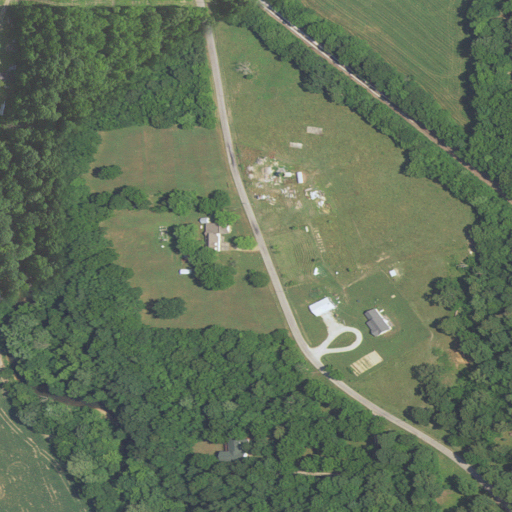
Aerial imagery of mountain in Missouri named Spanish Fort (historical) containing deciduous forest, pasture, low intensity development, mixed forest, open development, and woody wetlands